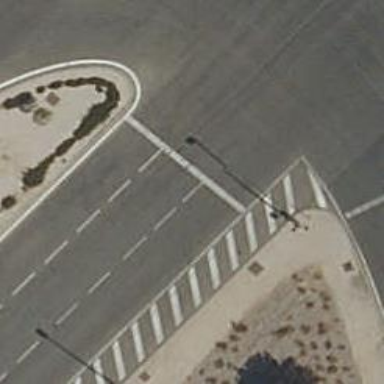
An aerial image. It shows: Road with traffic signals.